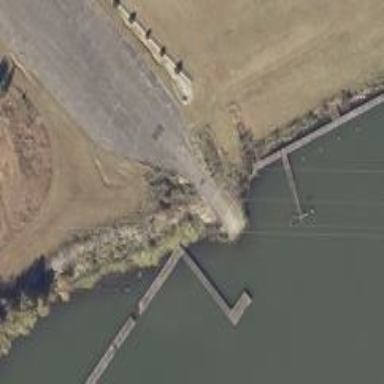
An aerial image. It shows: Slipway on leisure land.